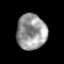
Tissue: prostate
Cell type: T cells
Senescence score: 0.354
Nuclear area (px): 1035
Mean DAPI intensity: 152.814